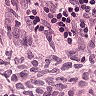
Metastatic tissue present: no